Question: First of all, pardon me for bringing up this hugely discussed issue once more through this question.
My site has a Dashboard (similar to iGoogle) and an option for the user to switch between different layout options for the Dashboard. A couple of these layouts have spanning more than a and/or '(rowspan and colspan)'. At such the '<div>' within does not occupy the available inside '<td>' when the browser window is re-sized to a small view - around 800x570. My current resolution is 1280x1024.
The layout is like this:
Some style information:
height: 100%;
cellspacing: 0; cellpadding: 0; border-spacing: 2px; margin: 0; padding: 0;
vertical-align: top;
I have read and applied solutions of these posts, but to no avail.
<URL>
<URL>
<URL>
<URL>
Please help!
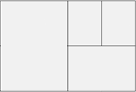
Answer: The issue was with the content of the smaller of the . When the browser was re-sized to a small size, the contents of these small would stack above one another (originally, side-by-side), thus increasing the total requirement of the as compared to the other three large . I have worked around this by ensuring a minimum width of for this layout and for the '(min-width:)'